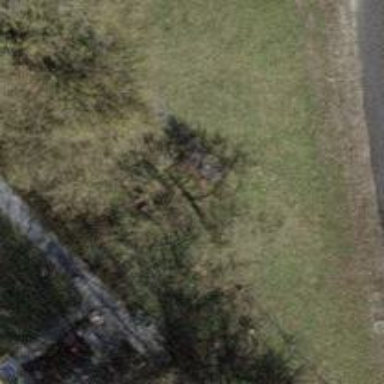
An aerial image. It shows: Bench.